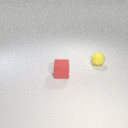
small red rubber cube in front of small yellow rubber sphere